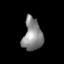
Tissue: lung
Cell type: Epithelial cells
Senescence score: 0.2413
Nuclear area (px): 619
Mean DAPI intensity: 134.764